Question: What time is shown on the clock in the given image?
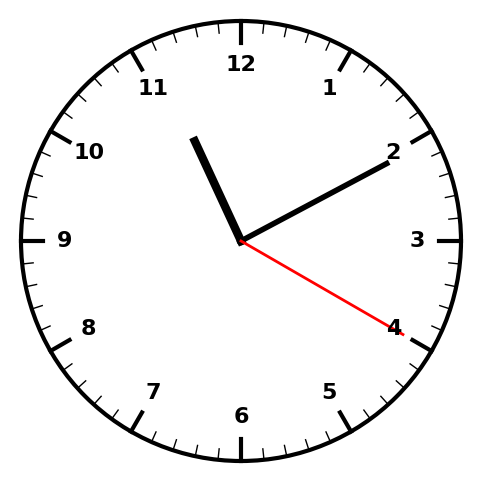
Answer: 11:10:20